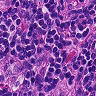
Metastatic tissue present: no